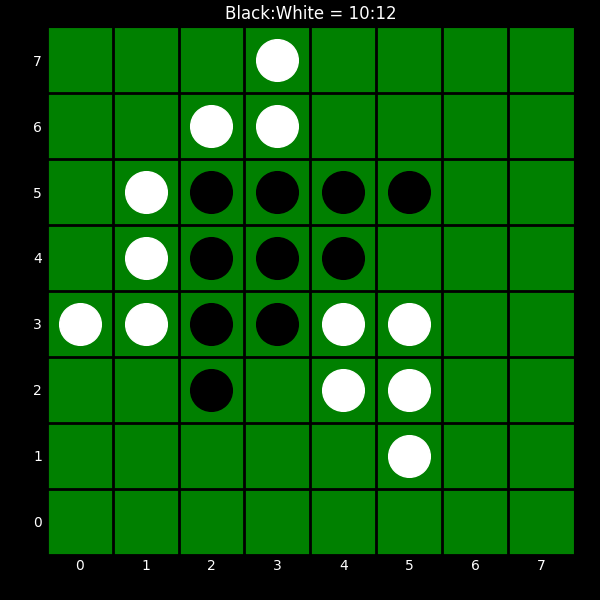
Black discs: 10
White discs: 12